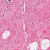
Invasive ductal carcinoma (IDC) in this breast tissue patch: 0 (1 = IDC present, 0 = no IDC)